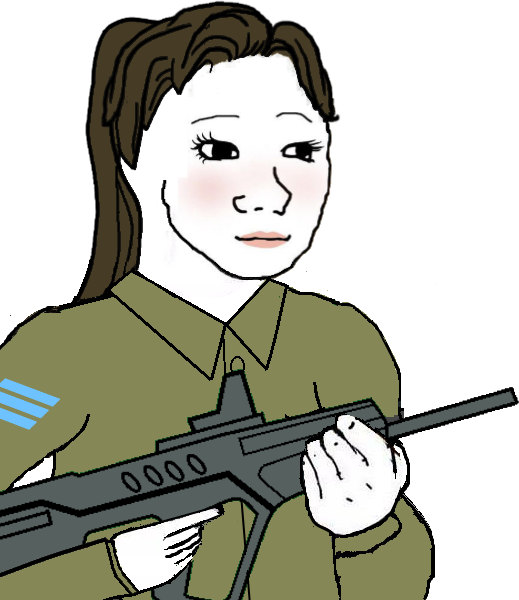
Label: 5_Trad_Wife